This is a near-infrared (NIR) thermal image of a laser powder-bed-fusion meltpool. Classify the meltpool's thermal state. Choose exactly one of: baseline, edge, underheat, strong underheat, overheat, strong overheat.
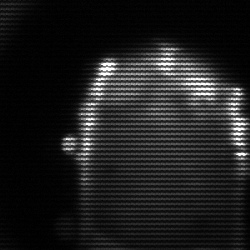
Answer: baseline